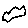
Label: cloud